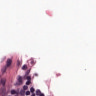
Metastatic tissue present: no